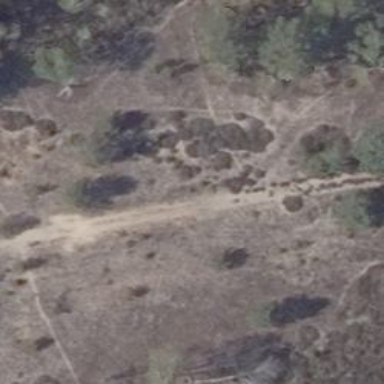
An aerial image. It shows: Sandy track with grade4 tracktype.